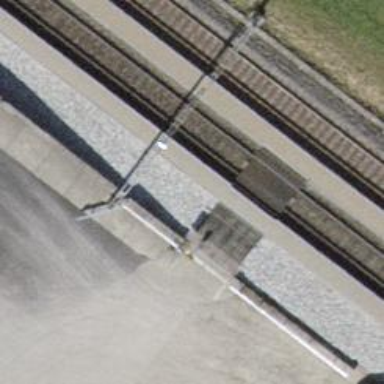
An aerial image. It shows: Crossing for the railway.